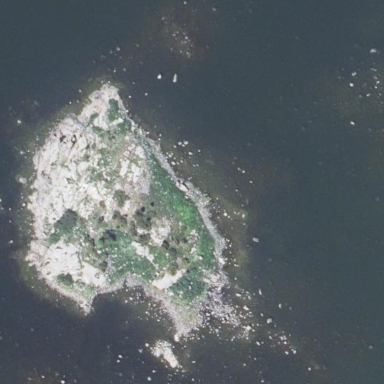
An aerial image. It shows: Islet along the natural coastline.